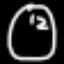
Label: clock